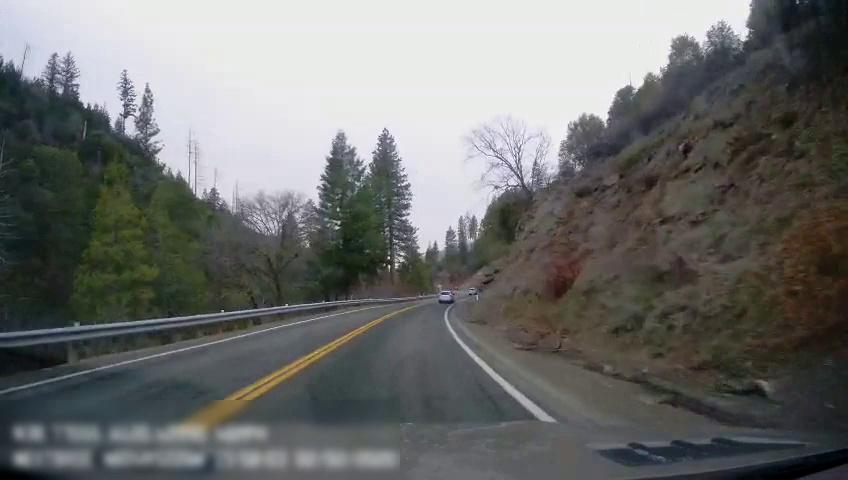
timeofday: Day
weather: Cloudy
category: Drivable Space
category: Vehicles | Car
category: Vehicles | SUV
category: Lanes | Current Lane
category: Lanes | Current Lane
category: Lanes | Opposite Lane